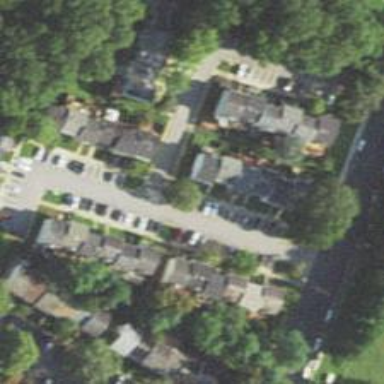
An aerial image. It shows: Neighborhood.